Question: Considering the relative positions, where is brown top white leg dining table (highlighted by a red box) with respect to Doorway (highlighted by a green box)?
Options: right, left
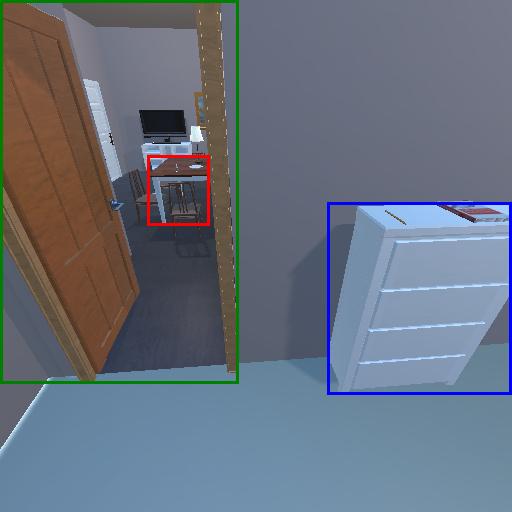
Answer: right